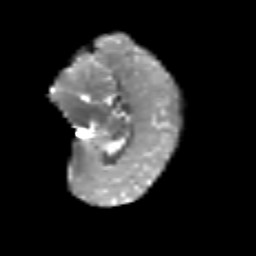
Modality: T2w
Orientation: sagittal
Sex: female
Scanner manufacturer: siemens
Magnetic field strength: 3 T
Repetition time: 5 s
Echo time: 0.071 s